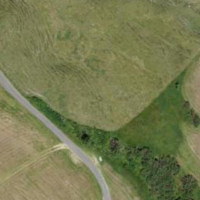
EUNIS habitat code: 26
Species observed at this site:
Stellaria graminea
Campanula barbata